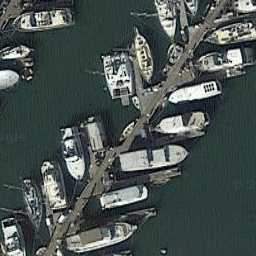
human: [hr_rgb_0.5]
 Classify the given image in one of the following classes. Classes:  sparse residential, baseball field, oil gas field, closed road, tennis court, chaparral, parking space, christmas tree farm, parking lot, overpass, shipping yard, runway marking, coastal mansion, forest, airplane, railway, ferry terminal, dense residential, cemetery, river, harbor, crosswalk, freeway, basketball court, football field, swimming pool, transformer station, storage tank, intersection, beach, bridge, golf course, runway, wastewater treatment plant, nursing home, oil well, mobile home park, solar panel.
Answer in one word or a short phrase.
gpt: harbor